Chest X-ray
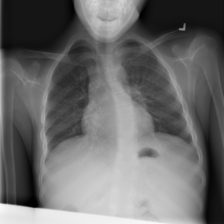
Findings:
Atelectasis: negative
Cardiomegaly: negative
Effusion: negative
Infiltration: negative
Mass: negative
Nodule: negative
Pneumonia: negative
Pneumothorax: negative
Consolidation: negative
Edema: negative
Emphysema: negative
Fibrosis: negative
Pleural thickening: negative
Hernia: negative